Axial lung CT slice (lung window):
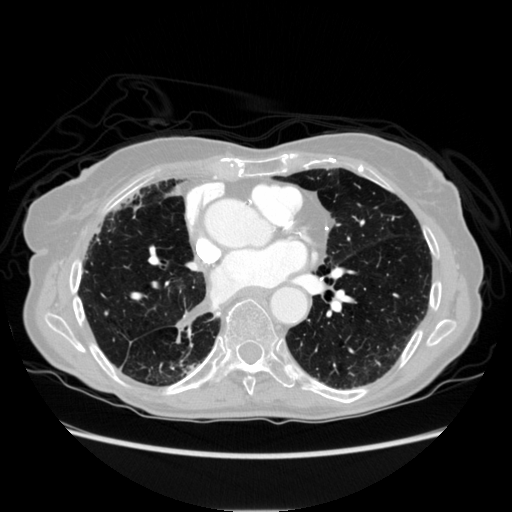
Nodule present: no